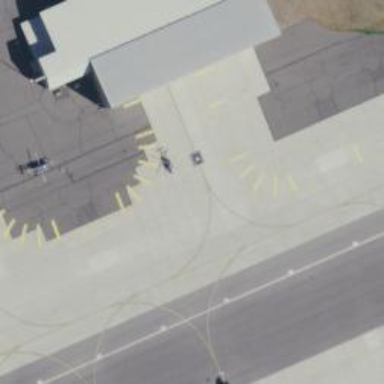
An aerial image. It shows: View of taxiway at the airport.